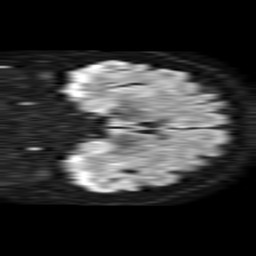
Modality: TRACE
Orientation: coronal
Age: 47
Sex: female
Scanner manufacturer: philips
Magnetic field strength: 1.5 T
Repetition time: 4.6 s
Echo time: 0.08517 s